Question: # The Problem
Let me vent first, this control has got to be the worst control ever, unless you want it EXACTLY like how they customized it AWESOME, else good luck.
I have done a lot of tweaking with the CSS file and I think I have a good grasp around how everything has been set up. My problem is that I modified the height of this control and now it will show a partial amount of the day names on the bottom if you are viewing the months or years. After debugging this to find out why I have found that the control is hard coding the position of the days below the month view and since I have changed the height of the control this is off by roughly 15px. The exact markup that is causing the problem is:
'''
style="position: absolute; left: 0px; top: 139px;"
'''
And I have confirmed this by editing the top value to 155px and everything is great.
My question is, how can I go about to fix this?
TL;DR - How do you change the height for the CalendarExtender?
## ScreenShot

## Design View
'''
<table class="DataSelection">
<tr>
<th class="DataSelectionTableHeader">Employee Selection</th>
<th class="DataSelectionTableHeader">Start Date</th>
<th class="DataSelectionTableHeader">End Date</th>
<th class="DataSelectionTableHeader">View By</th>
<th class="DataSelectionTableHeader">Submit</th>
</tr>
<tr>
<td class="DataSelectionTableData">
<asp:DropDownList ID="ddlEmployee" runat="server" DataTextField="Employee_Name" DataValueField="Employee_ID" AutoPostBack="false" Width="150" />
</td>
<td class="DataSelectionTableData">
<asp:TextBox ID="tbxCalExtenderStart" runat="server" Height="16" />
<asp:CalendarExtender ID="calExtenderStart" runat="server" Animated="true" FirstDayOfWeek="Sunday" PopupPosition="BottomRight"
TargetControlID="tbxCalExtenderStart" CssClass="Calendar" DefaultView="Days" PopupButtonID="popupButtonStart" />
<asp:Image ID="popupButtonStart" runat="server" src="Assets/Images/Icons/Calendar.png" height="16" width="16" CssClass="PopupImg" />
</td>
<td class="DataSelectionTableData">
<asp:TextBox ID="tbxCalExtenderEnd" runat="server" Height="16" />
<asp:CalendarExtender ID="calExtenderEnd" runat="server" Animated="true" FirstDayOfWeek="Sunday" PopupPosition="BottomRight"
TargetControlID="tbxCalExtenderEnd" CssClass="Calendar" DefaultView="Days" PopupButtonID="popupButtonEnd" />
<asp:Image ID="popupButtonEnd" runat="server" src="Assets/Images/Icons/Calendar.png" height="16" width="16" CssClass="PopupImg" />
</td>
<td class="DataSelectionTableData">
<asp:DropDownList ID="ddlView" runat="server" DataTextField="View_Name" DataValueField="View_ID" AutoPostBack="false" Width="75" />
</td>
<td class="DataSelectionTableData">
<asp:Button ID="btnSubmit" runat="server" Text="Submit" />
</td>
</tr>
</table>
'''
## CSS File
'''
div.ajax__calendar_days table tr td {
padding-right: 0px;
}
.Calendar .ajax__calendar_container {
border: 1px solid #E0E0E0;
background-color: #FAFAFA;
width: 175px;
}
.Calendar .ajax__calendar_header {
font-family: Tahoma, Calibri, sans-serif;
font-size: 12px;
text-align: center;
color: #9F9F9F;
font-weight: normal;
text-shadow: 0px 0px 2px #D3D3D3;
height: 20px;
}
.Calendar .ajax__calendar_title,
.Calendar .ajax__calendar_next,
.Calendar .ajax__calendar_prev {color: #004080;}
.Calendar .ajax__calendar_body {
width: 175px;
height: 150px;
position: relative;
}
.Calendar .ajax__calendar_dayname {
font-family: Tahoma, Calibri, sans-serif;
font-size: 10px;
text-align: center;
color: #FA9900;
font-weight: bold;
text-shadow: 0px 0px 2px #D3D3D3;
text-align: center !important;
background-color: #EDEDED;
border: solid 1px #D3D3D3;
text-transform: uppercase;
margin: 1px;
}
.Calendar .ajax__calendar_day {
font-family: Tahoma, Calibri, sans-serif;
font-size: 10px;
text-align: center;
font-weight: bold;
text-shadow: 0px 0px 2px #D3D3D3;
text-align: center !important;
border: solid 1px #E0E0E0;
text-transform: uppercase;
margin: 1px;
width: 17px !important;
color: #9F9F9F;
}
.Calendar .ajax__calendar_hover .ajax__calendar_day,
.Calendar .ajax__calendar_hover .ajax__calendar_month,
.Calendar .ajax__calendar_hover .ajax__calendar_year,
.Calendar .ajax__calendar_active {
color: red;
font-weight: bold;
background-color: #ffffff;
}
.Calendar .ajax__calendar_year {
border: solid 1px #E0E0E0;
font-family: Tahoma, Calibri, sans-serif;
font-size: 10px;
text-align: center;
font-weight: bold;
text-shadow: 0px 0px 2px #D3D3D3;
text-align: center !important;
vertical-align: middle;
margin: 1px;
}
.Calendar .ajax__calendar_month {
border: solid 1px #E0E0E0;
font-family: Tahoma, Calibri, sans-serif;
font-size: 10px;
text-align: center;
font-weight: bold;
text-shadow: 0px 0px 2px #D3D3D3;
text-align: center !important;
vertical-align: middle;
margin: 1px;
}
.Calendar .ajax__calendar_today {
font-family: Tahoma, Calibri, sans-serif;
font-size: 10px;
text-align: center;
font-weight: bold;
text-shadow: 0px 0px 2px #D3D3D3;
text-align: center !important;
text-transform: uppercase;
margin: 1px;
color: #6B6B6B;
}
.Calendar .ajax__calendar_other {
background-color: #E0E0E0;
margin: 1px;
width: 17px;
}
.Calendar .ajax__calendar_hover .ajax__calendar_today,
.Calendar .ajax__calendar_hover .ajax__calendar_title {
}
.Calendar .ajax__calendar_footer {
width: 175px;
border: none;
height: 20px;
vertical-align: middle;
color: #6B6B6B;
}
img.PopupImg {
vertical-align: middle;
padding: 0px;
margin: 0px;
border: none;
}
'''
## Output Chrome Inspection
'''
<div class="ajax__calendar_days" id="calExtenderStart_days" style=
"position: absolute; left: 0px; top: 139px;">
<table border="0" cellpadding="0" cellspacing="0" id=
"calExtenderStart_daysTable" style="margin: auto;">
<thead id="calExtenderStart_daysTableHeader">
<tr id="calExtenderStart_daysTableHeaderRow">
<td>
<div class="ajax__calendar_dayname">
Su
</div>
</td>
<td>
<div class="ajax__calendar_dayname">
Mo
</div>
</td>
<td>
<div class="ajax__calendar_dayname">
Tu
</div>
</td>
<td>
<div class="ajax__calendar_dayname">
We
</div>
</td>
<td>
<div class="ajax__calendar_dayname">
Th
</div>
</td>
<td>
<div class="ajax__calendar_dayname">
Fr
</div>
</td>
<td>
<div class="ajax__calendar_dayname">
Sa
</div>
</td>
</tr>
</thead>
<tbody id="calExtenderStart_daysBody">
<tr>
<td class="ajax__calendar_other">
<div class="ajax__calendar_day" id=
"calExtenderStart_day_0_0" title=
"Sunday, January 26, 2014">
26
</div>
</td>
<td class="ajax__calendar_other">
<div class="ajax__calendar_day" id=
"calExtenderStart_day_0_1" title=
"Monday, January 27, 2014">
27
</div>
</td>
<td class="ajax__calendar_other">
<div class="ajax__calendar_day" id=
"calExtenderStart_day_0_2" title=
"Tuesday, January 28, 2014">
28
</div>
</td>
<td class="ajax__calendar_other">
<div class="ajax__calendar_day" id=
"calExtenderStart_day_0_3" title=
"Wednesday, January 29, 2014">
29
</div>
</td>
<td class="ajax__calendar_other">
<div class="ajax__calendar_day" id=
"calExtenderStart_day_0_4" title=
"Thursday, January 30, 2014">
30
</div>
</td>
<td class="ajax__calendar_other">
<div class="ajax__calendar_day" id=
"calExtenderStart_day_0_5" title=
"Friday, January 31, 2014">
31
</div>
</td>
<td class="">
<div class="ajax__calendar_day" id=
"calExtenderStart_day_0_6" title=
"Saturday, February 01, 2014">
1
</div>
</td>
</tr>
<tr>
<td class="">
<div class="ajax__calendar_day" id=
"calExtenderStart_day_1_0" title=
"Sunday, February 02, 2014">
2
</div>
</td>
<td class="">
<div class="ajax__calendar_day" id=
"calExtenderStart_day_1_1" title=
"Monday, February 03, 2014">
3
</div>
</td>
<td class="">
<div class="ajax__calendar_day" id=
"calExtenderStart_day_1_2" title=
"Tuesday, February 04, 2014">
4
</div>
</td>
<td class="">
<div class="ajax__calendar_day" id=
"calExtenderStart_day_1_3" title=
"Wednesday, February 05, 2014">
5
</div>
</td>
<td class="">
<div class="ajax__calendar_day" id=
"calExtenderStart_day_1_4" title=
"Thursday, February 06, 2014">
6
</div>
</td>
<td class="">
<div class="ajax__calendar_day" id=
"calExtenderStart_day_1_5" title=
"Friday, February 07, 2014">
7
</div>
</td>
<td class="">
<div class="ajax__calendar_day" id=
"calExtenderStart_day_1_6" title=
"Saturday, February 08, 2014">
8
</div>
</td>
</tr>
<tr>
<td class="">
<div class="ajax__calendar_day" id=
"calExtenderStart_day_2_0" title=
"Sunday, February 09, 2014">
9
</div>
</td>
<td class="">
<div class="ajax__calendar_day" id=
"calExtenderStart_day_2_1" title=
"Monday, February 10, 2014">
10
</div>
</td>
<td class="">
<div class="ajax__calendar_day" id=
"calExtenderStart_day_2_2" title=
"Tuesday, February 11, 2014">
11
</div>
</td>
<td class="">
<div class="ajax__calendar_day" id=
"calExtenderStart_day_2_3" title=
"Wednesday, February 12, 2014">
12
</div>
</td>
<td class="">
<div class="ajax__calendar_day" id=
"calExtenderStart_day_2_4" title=
"Thursday, February 13, 2014">
13
</div>
</td>
<td class="ajax__calendar_today">
<div class="ajax__calendar_day" id=
"calExtenderStart_day_2_5" title=
"Friday, February 14, 2014">
14
</div>
</td>
<td class="">
<div class="ajax__calendar_day" id=
"calExtenderStart_day_2_6" title=
"Saturday, February 15, 2014">
15
</div>
</td>
</tr>
<tr>
<td class="">
<div class="ajax__calendar_day" id=
"calExtenderStart_day_3_0" title=
"Sunday, February 16, 2014">
16
</div>
</td>
<td class="">
<div class="ajax__calendar_day" id=
"calExtenderStart_day_3_1" title=
"Monday, February 17, 2014">
17
</div>
</td>
<td class="">
<div class="ajax__calendar_day" id=
"calExtenderStart_day_3_2" title=
"Tuesday, February 18, 2014">
18
</div>
</td>
<td class="">
<div class="ajax__calendar_day" id=
"calExtenderStart_day_3_3" title=
"Wednesday, February 19, 2014">
19
</div>
</td>
<td class="">
<div class="ajax__calendar_day" id=
"calExtenderStart_day_3_4" title=
"Thursday, February 20, 2014">
20
</div>
</td>
<td class="">
<div class="ajax__calendar_day" id=
"calExtenderStart_day_3_5" title=
"Friday, February 21, 2014">
21
</div>
</td>
<td class="">
<div class="ajax__calendar_day" id=
"calExtenderStart_day_3_6" title=
"Saturday, February 22, 2014">
22
</div>
</td>
</tr>
<tr>
<td class="">
<div class="ajax__calendar_day" id=
"calExtenderStart_day_4_0" title=
"Sunday, February 23, 2014">
23
</div>
</td>
<td class="">
<div class="ajax__calendar_day" id=
"calExtenderStart_day_4_1" title=
"Monday, February 24, 2014">
24
</div>
</td>
<td class="">
<div class="ajax__calendar_day" id=
"calExtenderStart_day_4_2" title=
"Tuesday, February 25, 2014">
25
</div>
</td>
<td class="">
<div class="ajax__calendar_day" id=
"calExtenderStart_day_4_3" title=
"Wednesday, February 26, 2014">
26
</div>
</td>
<td class="">
<div class="ajax__calendar_day" id=
"calExtenderStart_day_4_4" title=
"Thursday, February 27, 2014">
27
</div>
</td>
<td class="">
<div class="ajax__calendar_day" id=
"calExtenderStart_day_4_5" title=
"Friday, February 28, 2014">
28
</div>
</td>
<td class="ajax__calendar_other">
<div class="ajax__calendar_day" id=
"calExtenderStart_day_4_6" title=
"Saturday, March 01, 2014">
1
</div>
</td>
</tr>
<tr>
<td class="ajax__calendar_other">
<div class="ajax__calendar_day" id=
"calExtenderStart_day_5_0" title=
"Sunday, March 02, 2014">
2
</div>
</td>
<td class="ajax__calendar_other">
<div class="ajax__calendar_day" id=
"calExtenderStart_day_5_1" title=
"Monday, March 03, 2014">
3
</div>
</td>
<td class="ajax__calendar_other">
<div class="ajax__calendar_day" id=
"calExtenderStart_day_5_2" title=
"Tuesday, March 04, 2014">
4
</div>
</td>
<td class="ajax__calendar_other">
<div class="ajax__calendar_day" id=
"calExtenderStart_day_5_3" title=
"Wednesday, March 05, 2014">
5
</div>
</td>
<td class="ajax__calendar_other">
<div class="ajax__calendar_day" id=
"calExtenderStart_day_5_4" title=
"Thursday, March 06, 2014">
6
</div>
</td>
<td class="ajax__calendar_other">
<div class="ajax__calendar_day" id=
"calExtenderStart_day_5_5" title=
"Friday, March 07, 2014">
7
</div>
</td>
<td class="ajax__calendar_other">
<div class="ajax__calendar_day" id=
"calExtenderStart_day_5_6" title=
"Saturday, March 08, 2014">
8
</div>
</td>
</tr>
</tbody>
</table>
</div>
'''
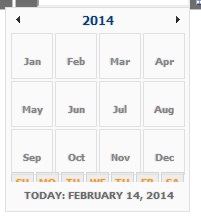
Answer: A quick fix to get it working (if keeping the height at 150px is not as important). After modifying your css I got the following below.

Here's what I changed.
- - - -
Why change the height of the body to be 139px (default)? Well, it's kinda hard to explain in words but basically if you modify the height to be anything other than 139, you will have issues of seeing other views.
For example, all three views (years, months, days) are on the form but only one is visible at any given moment. The view that is visible will have the top style set to 0px. The other two views are either -139px or 139px. Since you set the height to be 150px, it won't display properly. How do you change this behaviour? No idea, maybe someone can enlighten us.
For your reference the elements in questions are calExtenderEnd_days, calExtenderEnd_months and calExtenderEnd_years.
So what I did instead was modify your css so that the body height stays at 139px. The other styles were changed to reduce the heights so they fit vertically as some of the styles you applied increased the overall height (padding and what not). The day style was changed to 15px (17 default), same with the 40px (44 default) of the year and month. You can play with those values as you need.
Hopefully this is okay with you.
Below are the ones I modified.
'''
.Calendar .ajax__calendar_body
{
width: 175px;
height: 139px; /* modified */
position: relative;
}
.Calendar .ajax__calendar_day
{
font-family: Tahoma, Calibri, sans-serif;
font-size: 10px;
text-align: center;
font-weight: bold;
text-shadow: 0px 0px 2px #D3D3D3;
text-align: center !important;
border: solid 1px #E0E0E0;
text-transform: uppercase;
margin: 1px;
width: 17px !important;
color: #9F9F9F;
height: 15px; /* added */
}
.Calendar .ajax__calendar_year
{
border: solid 1px #E0E0E0;
font-family: Tahoma, Calibri, sans-serif;
font-size: 10px;
text-align: center;
font-weight: bold;
text-shadow: 0px 0px 2px #D3D3D3;
text-align: center !important;
vertical-align: middle;
margin: 1px;
height: 40px; /* added */
}
.Calendar .ajax__calendar_month
{
border: solid 1px #E0E0E0;
font-family: Tahoma, Calibri, sans-serif;
font-size: 10px;
text-align: center;
font-weight: bold;
text-shadow: 0px 0px 2px #D3D3D3;
text-align: center !important;
vertical-align: middle;
margin: 1px;
height: 40px; /* added */
}
'''
---
So I took a look at the source code of the calendar behaviour. Now my javascript is not the greatest but looks like the 139px is hard-coded?
You can see the code here and just search for : <URL>
I noticed these on different lines:
'''
this._height = 139;
$common.setLocation(newElement, { x: 0, y: -this._height });
$common.setLocation(oldElement, { x: 0, y: 0 });
$common.setLocation(newElement, { x: 0, y: 139 });
'''